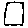
Label: square